Question: I have a requirement in which i need to crop the UIImage's top right and bottom right corner with specified radius. The final output shall look like below image's coreners

Can you any one please help me out?
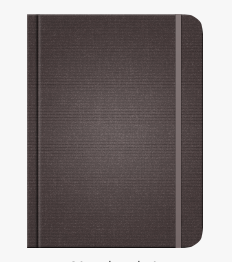
Answer: '''
UIBezierPath *maskPath;
maskPath = [UIBezierPath bezierPathWithRoundedRect:_backgroundImageView.bounds byRoundingCorners:(UIRectCornerTopRight | UIRectCornerBottomRight)cornerRadii:CGSizeMake(5.0, 5.0)];
CAShapeLayer *maskLayer = [[CAShapeLayer alloc] init];
maskLayer.frame = self.bounds;
maskLayer.path = maskPath.CGPath;
_backgroundImageView.layer.mask = maskLayer;
'''
'self' is my Custom table view Cell .